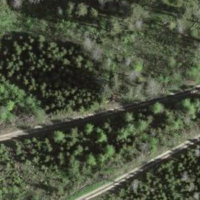
EUNIS habitat code: 41
Species observed at this site:
Lamium galeobdolon